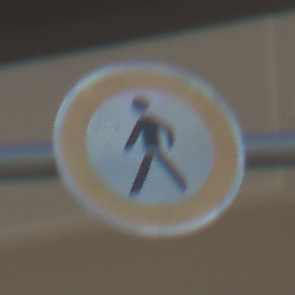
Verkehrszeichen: VerbotFussgaenger
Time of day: MorningAfternoon
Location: Outdoor (Urban)
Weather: Clear
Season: NotSpecified
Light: Natural